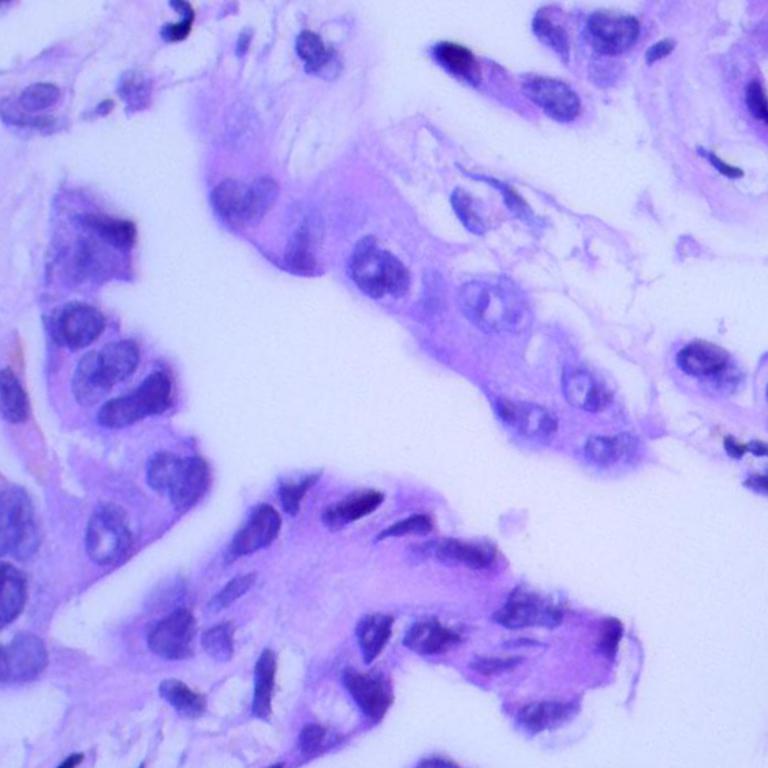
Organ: lung
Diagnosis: adenocarcinomas